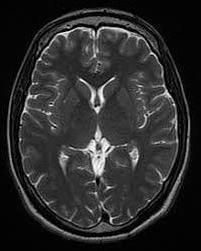
Label: notumor